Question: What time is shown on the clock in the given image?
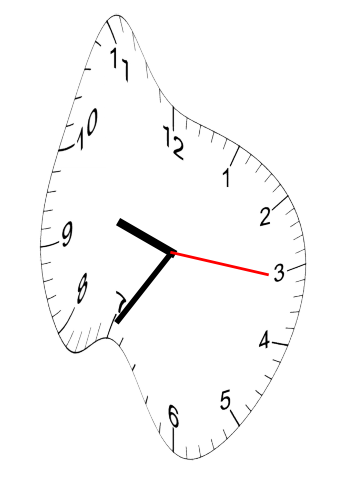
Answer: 09:35:16